Aerial crown-view tile of a tropical tree (Barro Colorado Island, Panama), acquired 20240716:
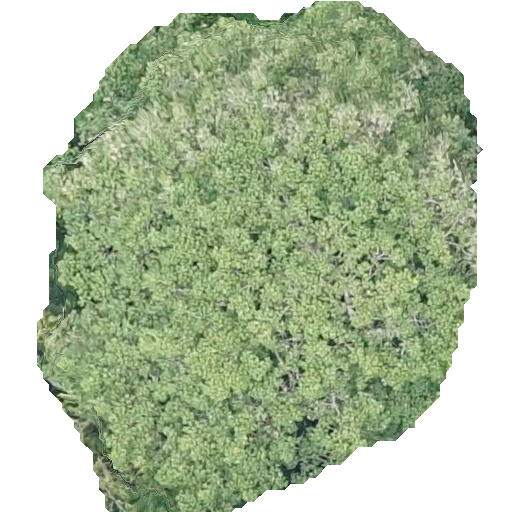
Species: Sterculia apetala
GBIF accepted scientific name: Sterculia apetala
Crown area: 283.553 m²